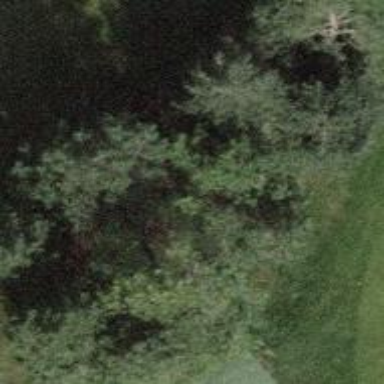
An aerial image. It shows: Needle-leaved woodland.